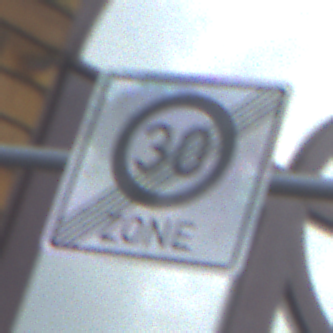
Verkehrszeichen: EndeZone30
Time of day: MorningAfternoon
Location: Outdoor (Urban)
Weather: Overcast
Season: NotSpecified
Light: Natural